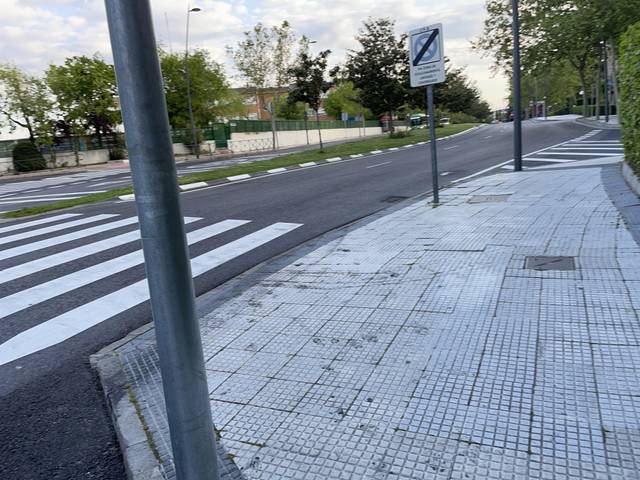
Region: Spain
Coordinates: 40.476, -3.872